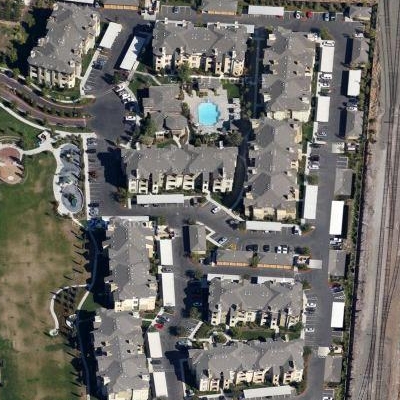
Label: fResident